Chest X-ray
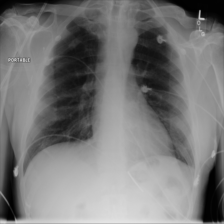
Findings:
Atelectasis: negative
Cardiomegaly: negative
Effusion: negative
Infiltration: negative
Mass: negative
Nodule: negative
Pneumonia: negative
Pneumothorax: negative
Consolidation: negative
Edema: negative
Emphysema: negative
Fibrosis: negative
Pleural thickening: negative
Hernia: negative